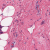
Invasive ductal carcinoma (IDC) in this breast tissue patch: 0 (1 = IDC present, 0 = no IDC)